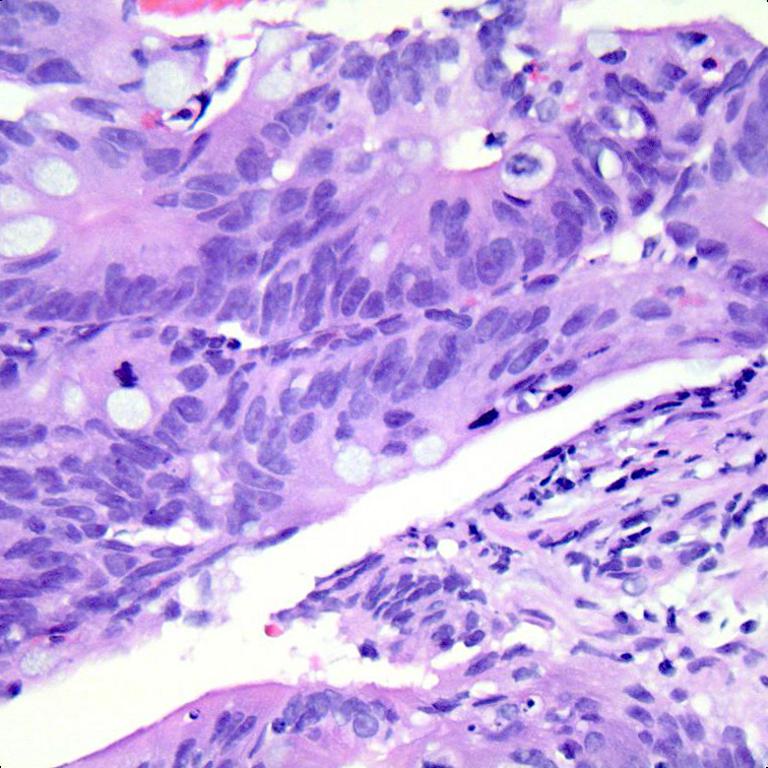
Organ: colon
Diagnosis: adenocarcinomas